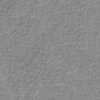
Label: not_dusty